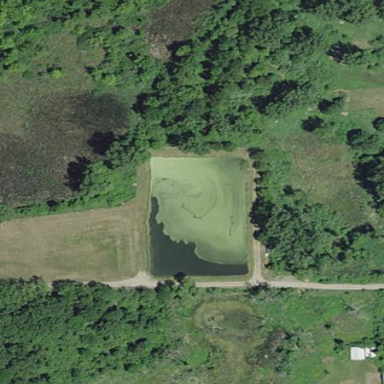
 showcasing the natural beauty of water."